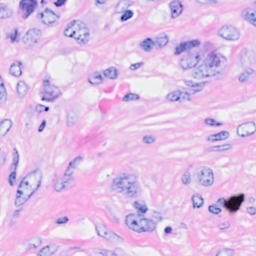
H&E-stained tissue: Breast